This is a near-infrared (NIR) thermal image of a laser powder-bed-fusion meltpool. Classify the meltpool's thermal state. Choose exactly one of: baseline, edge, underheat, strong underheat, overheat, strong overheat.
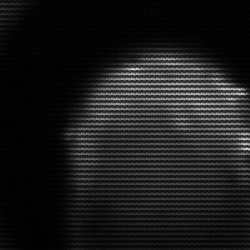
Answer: edge